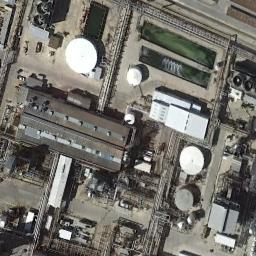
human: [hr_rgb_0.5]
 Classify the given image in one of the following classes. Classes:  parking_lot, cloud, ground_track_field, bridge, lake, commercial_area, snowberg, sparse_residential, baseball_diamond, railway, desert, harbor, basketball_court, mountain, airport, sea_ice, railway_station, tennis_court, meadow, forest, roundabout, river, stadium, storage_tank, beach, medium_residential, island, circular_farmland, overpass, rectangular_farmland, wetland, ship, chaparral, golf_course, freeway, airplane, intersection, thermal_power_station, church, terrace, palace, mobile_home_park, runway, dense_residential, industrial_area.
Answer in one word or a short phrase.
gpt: storage_tank